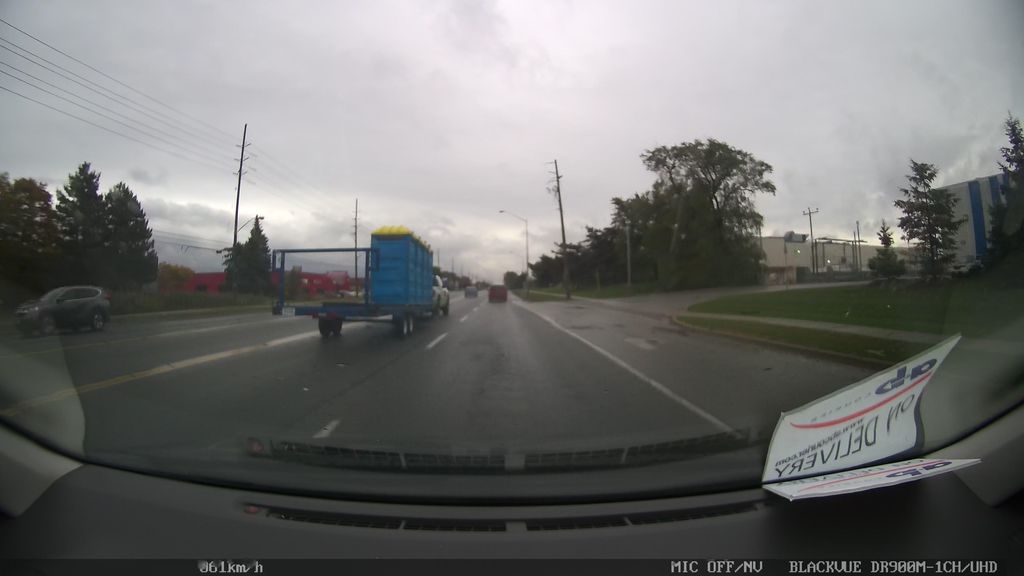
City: toronto